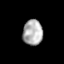
Tissue: skin
Cell type: T cells
Senescence score: 0.2819
Nuclear area (px): 498
Mean DAPI intensity: 173.695